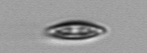
Label: pennate